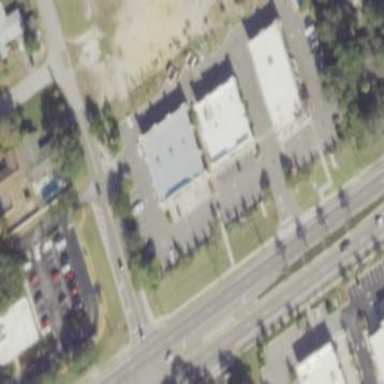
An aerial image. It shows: Building.